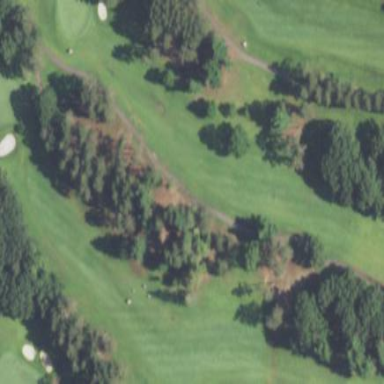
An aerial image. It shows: Rough grassy area used for golf.